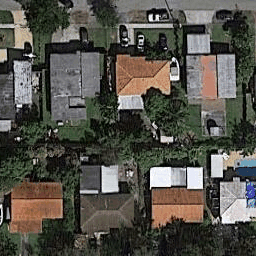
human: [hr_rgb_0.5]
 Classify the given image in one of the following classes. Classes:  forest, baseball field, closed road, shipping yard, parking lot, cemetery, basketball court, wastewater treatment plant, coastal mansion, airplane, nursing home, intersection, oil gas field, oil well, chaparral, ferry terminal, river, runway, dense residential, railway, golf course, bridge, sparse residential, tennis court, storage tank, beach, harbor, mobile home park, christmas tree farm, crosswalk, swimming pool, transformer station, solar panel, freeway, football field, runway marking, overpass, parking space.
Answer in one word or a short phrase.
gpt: dense residential